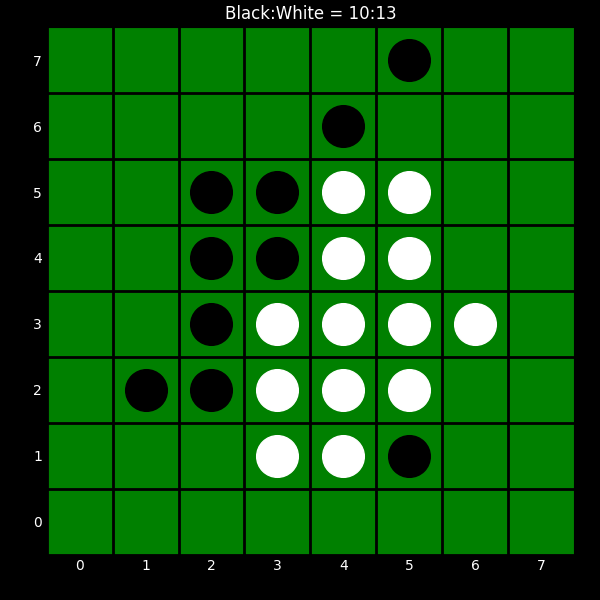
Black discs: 10
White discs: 13